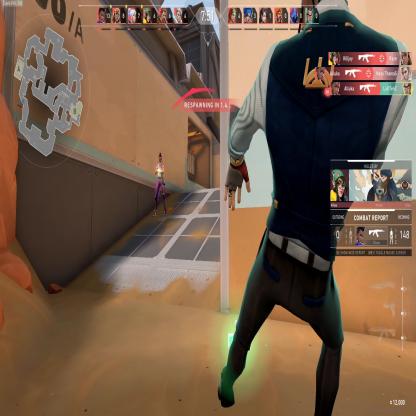
Label: enemy